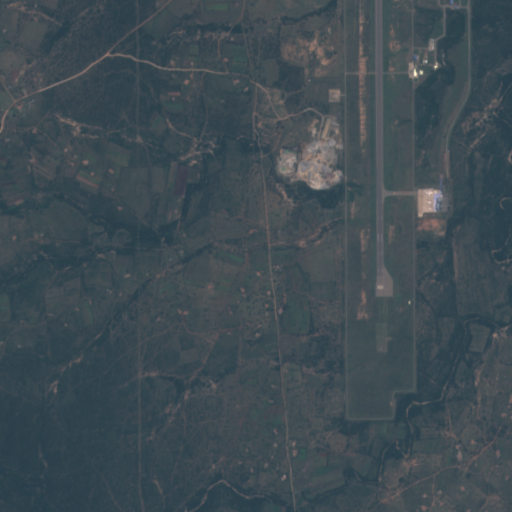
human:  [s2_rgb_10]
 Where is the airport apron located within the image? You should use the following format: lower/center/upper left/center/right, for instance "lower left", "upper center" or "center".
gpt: The airport apron is located in the upper right of the image.
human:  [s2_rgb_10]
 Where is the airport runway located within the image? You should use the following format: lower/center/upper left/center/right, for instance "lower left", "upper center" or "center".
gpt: The airport runway is located in the upper right of the image.
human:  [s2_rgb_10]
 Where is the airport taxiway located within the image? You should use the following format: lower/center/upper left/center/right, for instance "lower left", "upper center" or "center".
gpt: The airport taxiway is located in the upper right of the image.
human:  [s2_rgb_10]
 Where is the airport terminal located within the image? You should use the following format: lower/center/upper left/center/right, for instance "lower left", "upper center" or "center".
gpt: The airport terminal is located in the center right of the image.
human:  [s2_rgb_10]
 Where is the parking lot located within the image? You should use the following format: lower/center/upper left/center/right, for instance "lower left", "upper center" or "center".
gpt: The parking lot is located in the center right of the image.
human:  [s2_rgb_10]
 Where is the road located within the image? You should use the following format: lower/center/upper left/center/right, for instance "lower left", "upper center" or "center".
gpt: There is no road in the image.